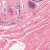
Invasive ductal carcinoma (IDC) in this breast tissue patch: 0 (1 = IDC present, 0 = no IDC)